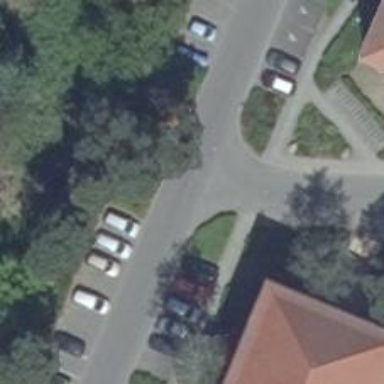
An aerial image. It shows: Service road with diagonal parking lanes on both sides.